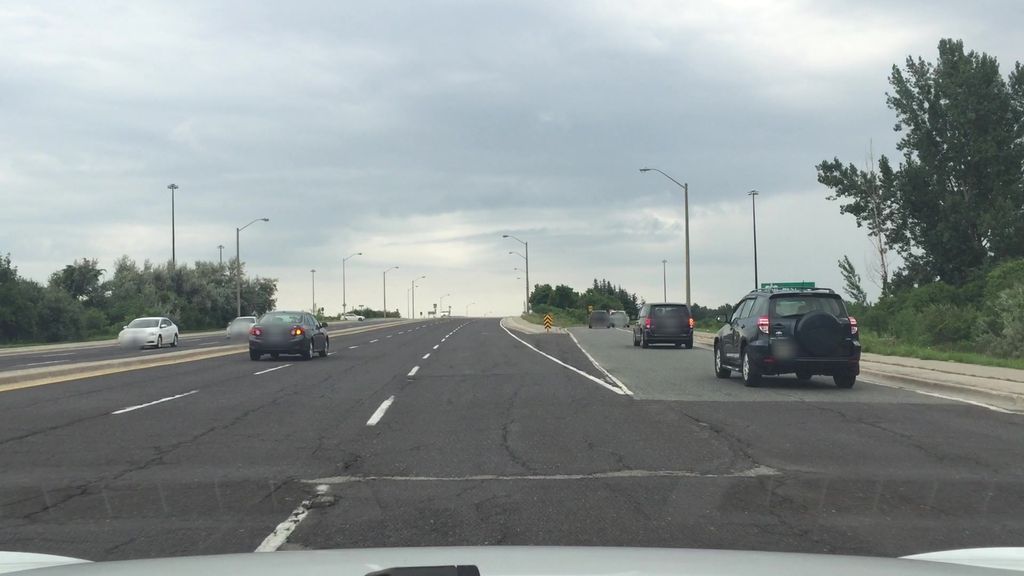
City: toronto